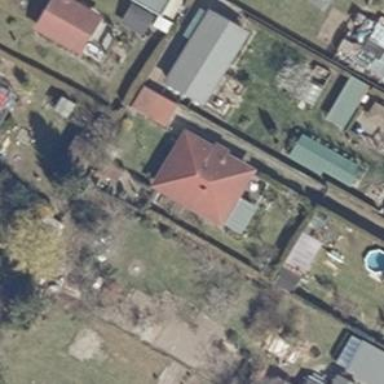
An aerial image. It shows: Simple house.